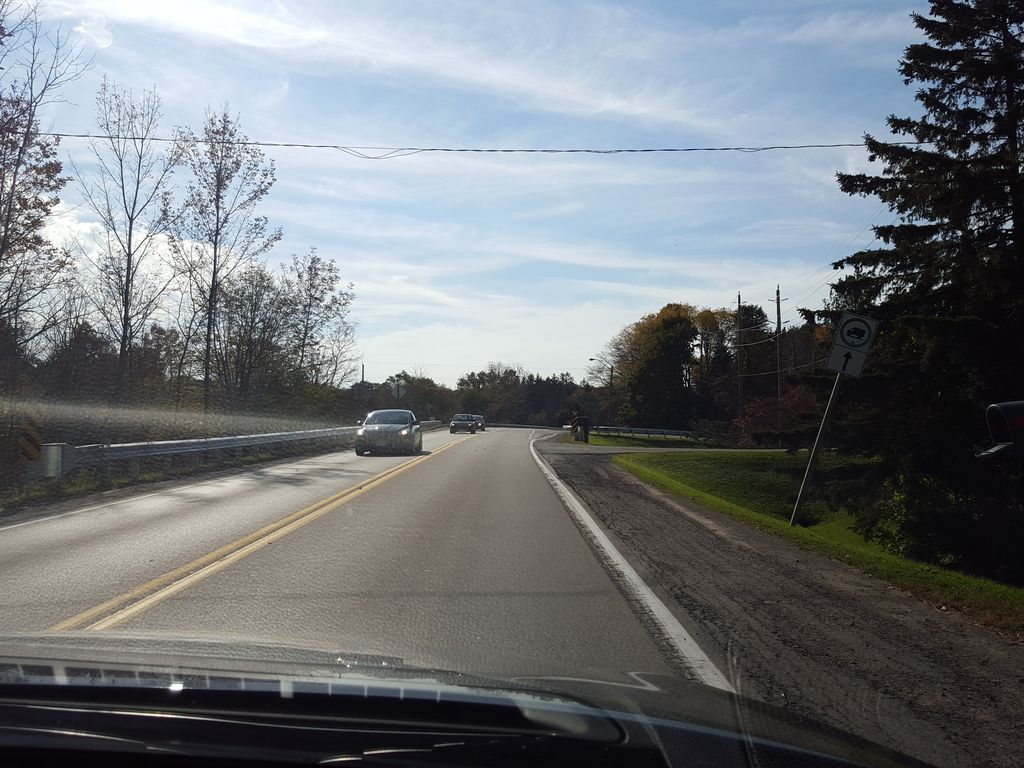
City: hamilton